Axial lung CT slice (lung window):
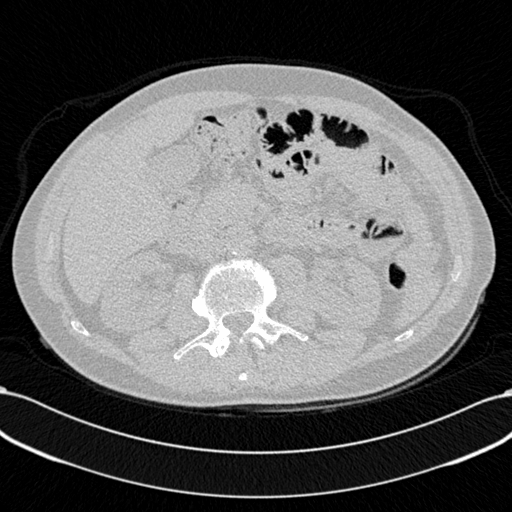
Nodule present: no